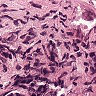
Metastatic tissue present: no